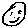
Label: smiley face